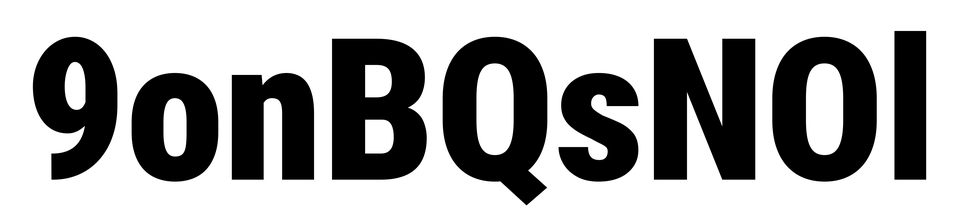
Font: Roboto_Condensed_Black